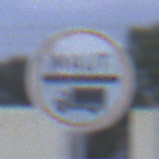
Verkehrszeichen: Mautpflicht
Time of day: SunriseSunset
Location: Outdoor (Suburban)
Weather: PartlyCloudy
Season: NotSpecified
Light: Natural